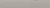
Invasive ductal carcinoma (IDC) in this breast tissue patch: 0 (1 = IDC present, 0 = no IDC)